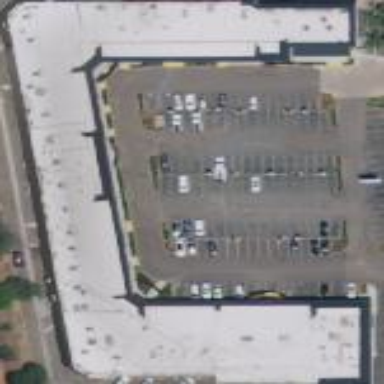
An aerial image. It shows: Commercial building.